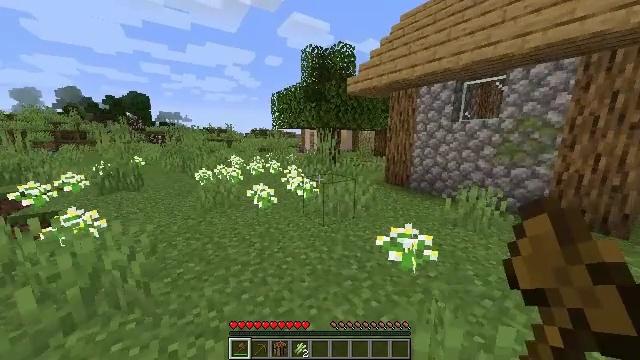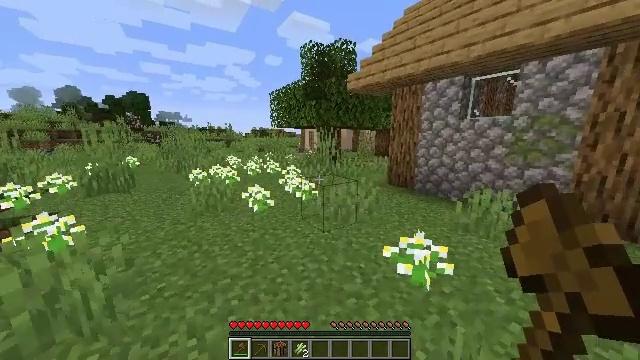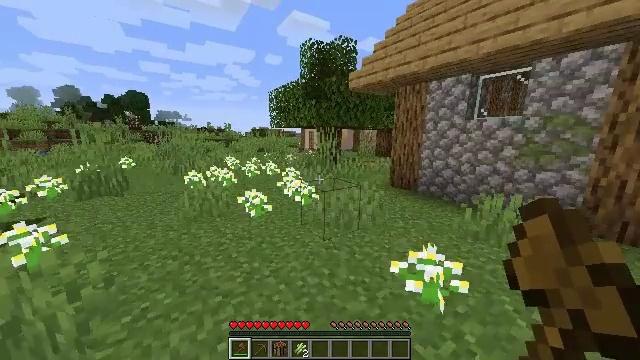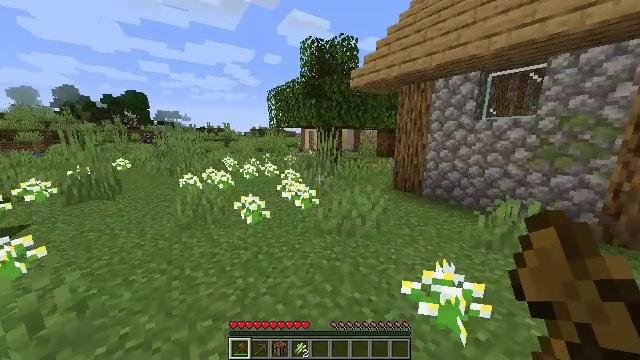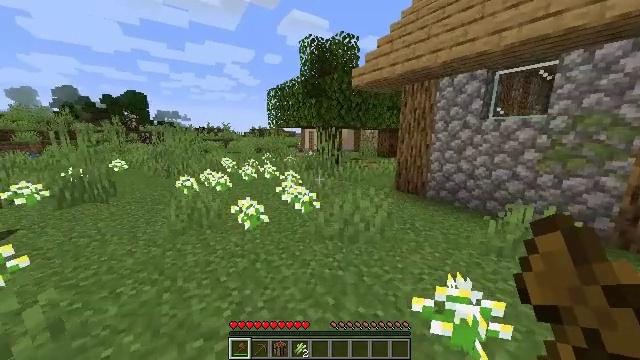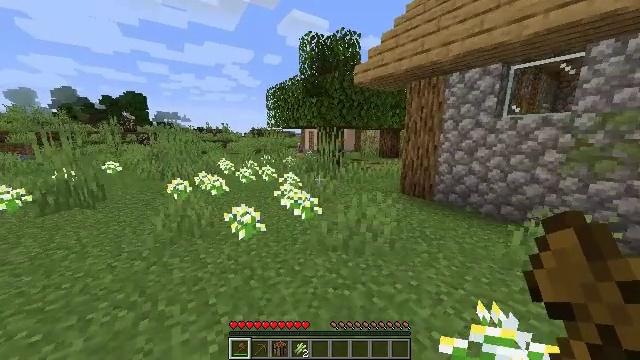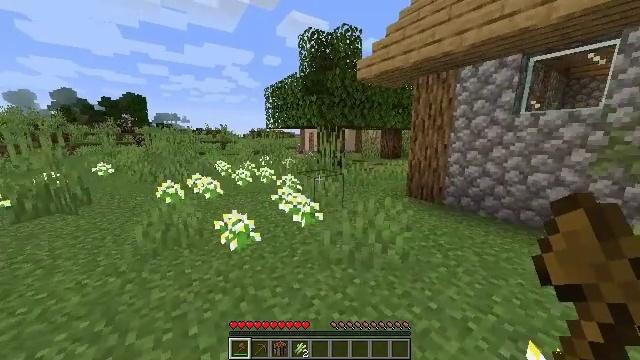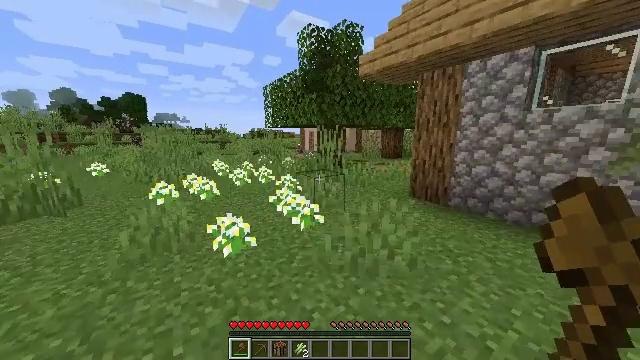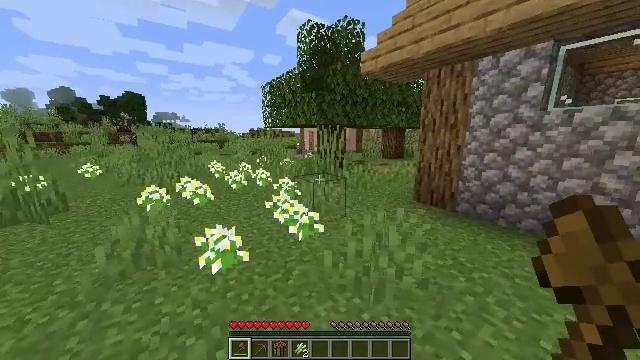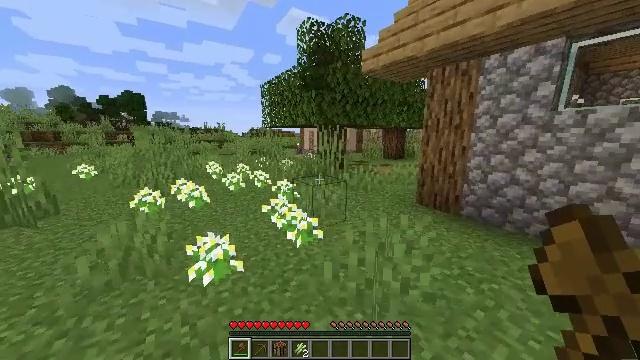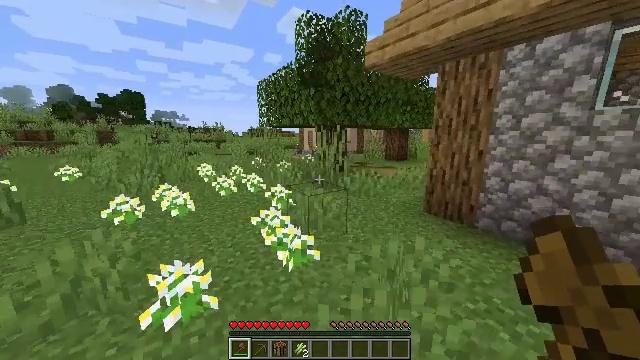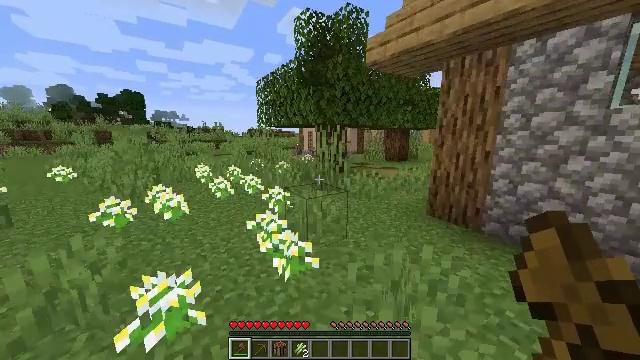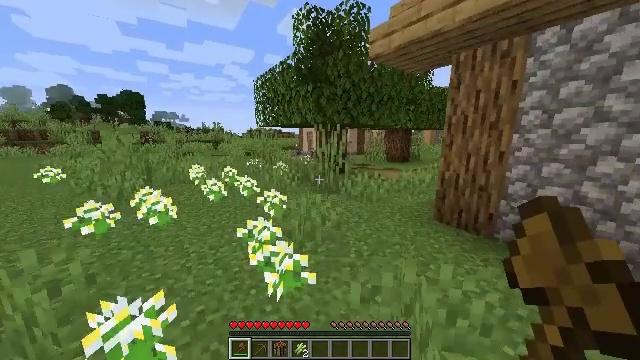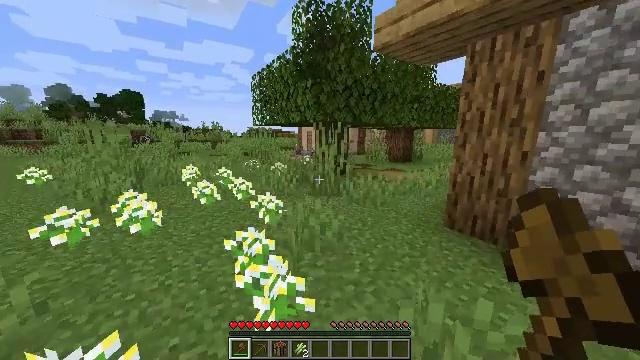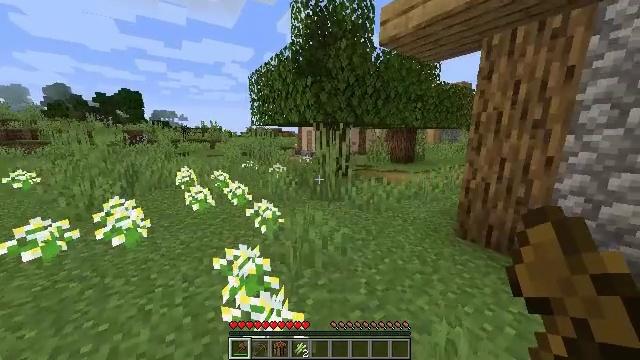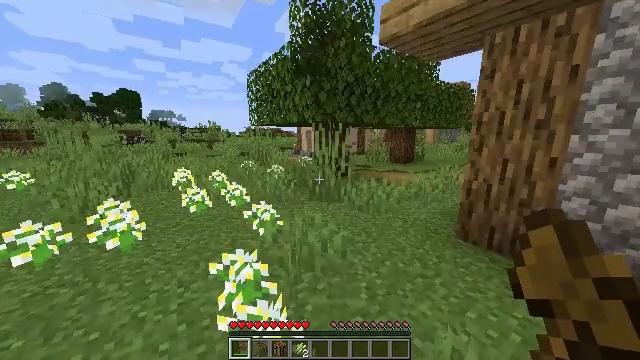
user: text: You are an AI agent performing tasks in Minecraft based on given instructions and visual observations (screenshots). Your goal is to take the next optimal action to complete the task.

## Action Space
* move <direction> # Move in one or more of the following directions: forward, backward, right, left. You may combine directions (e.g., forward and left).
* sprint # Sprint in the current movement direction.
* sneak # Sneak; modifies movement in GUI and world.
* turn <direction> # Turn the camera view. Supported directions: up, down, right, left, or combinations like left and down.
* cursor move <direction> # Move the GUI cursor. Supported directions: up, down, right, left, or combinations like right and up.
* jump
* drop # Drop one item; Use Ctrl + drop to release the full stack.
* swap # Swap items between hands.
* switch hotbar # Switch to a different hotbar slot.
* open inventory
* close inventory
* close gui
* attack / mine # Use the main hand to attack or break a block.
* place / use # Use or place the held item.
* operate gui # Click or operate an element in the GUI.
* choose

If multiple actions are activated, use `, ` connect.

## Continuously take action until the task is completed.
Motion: motion action
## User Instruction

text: Break the yellow bed.
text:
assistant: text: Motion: move forward
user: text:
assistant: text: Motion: move forward
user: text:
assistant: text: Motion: move forward
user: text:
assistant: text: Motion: move forward
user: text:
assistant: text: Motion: move forward
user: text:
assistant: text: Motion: move forward
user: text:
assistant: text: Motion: move forward
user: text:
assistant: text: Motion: move forward
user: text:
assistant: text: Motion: move forward
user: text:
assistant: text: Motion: move forward
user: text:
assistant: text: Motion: move forward
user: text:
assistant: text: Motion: move forward
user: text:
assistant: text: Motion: move forward
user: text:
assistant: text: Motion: move forward
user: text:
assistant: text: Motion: move forward
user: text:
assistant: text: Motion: move forward
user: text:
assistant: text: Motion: move forward
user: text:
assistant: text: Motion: move forward and move left, turn right
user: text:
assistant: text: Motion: move forward and move left, turn right
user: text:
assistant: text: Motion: move forward and move left, turn right
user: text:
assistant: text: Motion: move forward and move left, turn right
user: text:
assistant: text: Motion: move forward and move left, turn right
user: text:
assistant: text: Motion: move forward and move left, turn right
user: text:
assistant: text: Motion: move forward, turn right
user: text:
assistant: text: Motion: move forward, turn right
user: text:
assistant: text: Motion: move forward, turn right
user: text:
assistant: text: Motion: move forward, turn right
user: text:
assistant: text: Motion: move forward
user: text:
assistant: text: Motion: move forward, turn right
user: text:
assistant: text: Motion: move forward, turn right